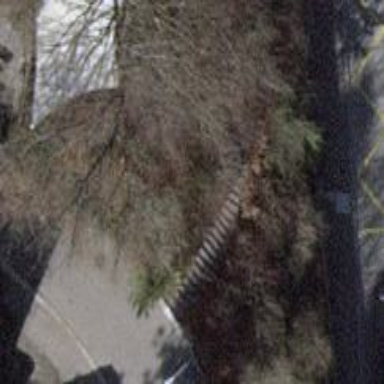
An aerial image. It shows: Stone steps along the road.